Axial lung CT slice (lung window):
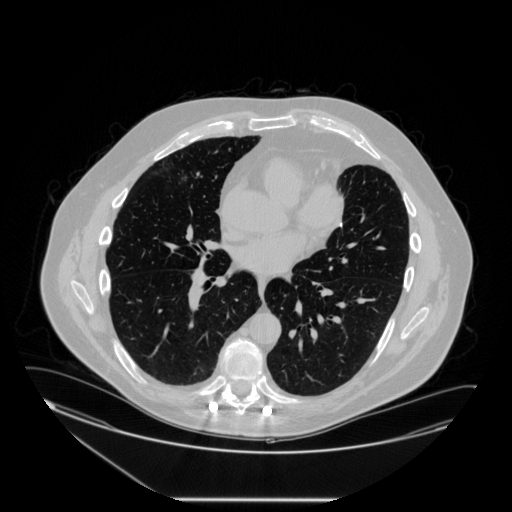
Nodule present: no